Interaction volume radius: 10 \u00c5
Interaction volume height: 40 \u00c5
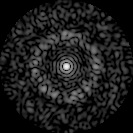
Disorder parameter: 0.843